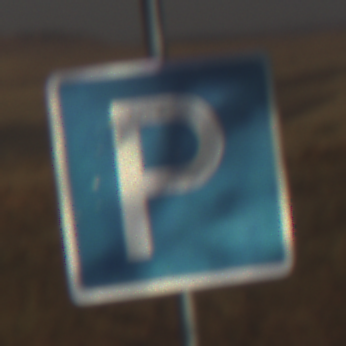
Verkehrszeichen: Parken
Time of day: MorningAfternoon
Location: Outdoor (Nature)
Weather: Clear
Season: NotSpecified
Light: Natural